Question: I'm having trouble understanding if Spotfire allows for conditional computations between arbitrary rows containing numerical data repeated over data groups. I could not find anything to cue me onto a right solution.
Context (simplified): I have data from a sensor reporting state of a process and this data is grouped into bursts/groups representing a measurement taking several minutes each.
Within each burst the sensor is measuring a signal and if a predefined feature (signal shape) was detected the sensor outputs some calculated value, V quantifying this feature and also reports a RunTime at which this happened.
So in essence I have three columns: Burst number, a set of RTs within this burst and Values associated with these RTs.
I need to add a calculated column to do a ratio of Values for rows where RT is equal to a specific number, let's say 1.89 and 2.76.

The high level logic would be:
If a Value exists at 1.89 Run Time and a Value exists at 2.76 Run Time then compute the ratio of these values. Repeat for every Burst.
I understand I can repeat the computation over groups using OVER operator but I'm struggling with logic within each group...
Any tips would be appreciated.
Many thanks!
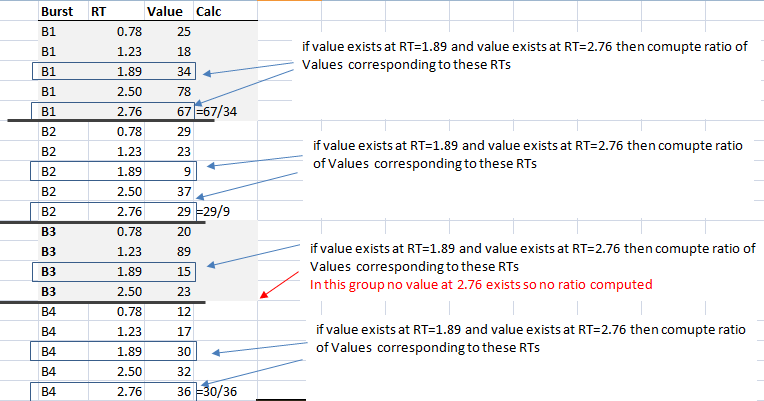
Answer: The first thing you need to do here is apply an order to your dataset. I assume the sample data is complete and encompasses the cases in your real data, thus, we create a calculated column:
'''
RowID() as [ROWID]
'''
Once this is done, we can create a calculated column which will compute your ratio over it's respective groups. Just a note, your 'B4' example is incorrect compared to the other groups. That is, you have your numerator and denominator reversed.
'''
If(([RT]=1.89) or ([RT]=2.76),[Value] / Max([Value]) OVER (Intersect([Burst],Previous([ROWID]))))
'''
Breaking this down...
- 'If(([RT]=1.89) or ([RT]=2.76),''RT = 1.89 or 2.76'- 'TRUE'- '[Value] / Max([Value]) OVER (Intersect([Burst],Previous([ROWID]))))''Max([Value])''[Burst]''AllPrevious([ROWID])''Intersect()''Max()''Over()'
<URL>